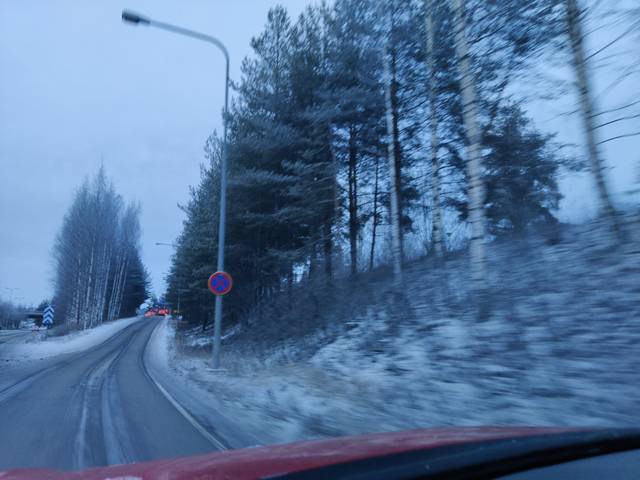
Region: Finland
Coordinates: 61.5, 23.809